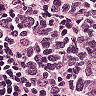
Metastatic tissue present: no